Question: I'm somewhat confused on how the results return from $q.all should be handled.
Here is my code...
'''
var pageLoad = function () {
var pageLoadPromises = [
youEmployerData.getEmployerPrograms($scope.employerId),
youEmployerData.getWorksites($scope.employerId)
];
$q.all(pageLoadPromises)
.then(function (results) {
$scope.programs = results[0];
$scope.worksites = results[1];
$scope.appLoaded = true;
}, function (r) {
handleResourceError(r);
});
};
'''
Here are my actual resource calls..
'''
you.factory('youEmployerData', function ($resource) {
return {
getEmployerPrograms: function(employerId) {
return $resource("/api/programs/getemployerprograms?employerId=:id").query({ id: employerId });
},
getWorksites: function (employerId) {
return $resource("/api/employer/getworksites?employerId=:id").query({ id: employerId });
}
}
}
'''
I have verified my resource calls work correctly, I just know I'm doing something wrong inside the 'then(function(results) {' - I'm just not quite sure how to handle that data.
Also - '$scope.worksites' should be an array of worksites that is returned, and '$scope.programs' an array of programs.
Please let me know if you have any questions or need additional clarification.
Here is the screenshot of 'console.log(results)' - which appears correct, results<URL> - having multiple items, the only problem is something isn't working because the $scope.worksites it not outputting on the screen correctly, its like the array isn't correct or something. Sorry - hard to describe.

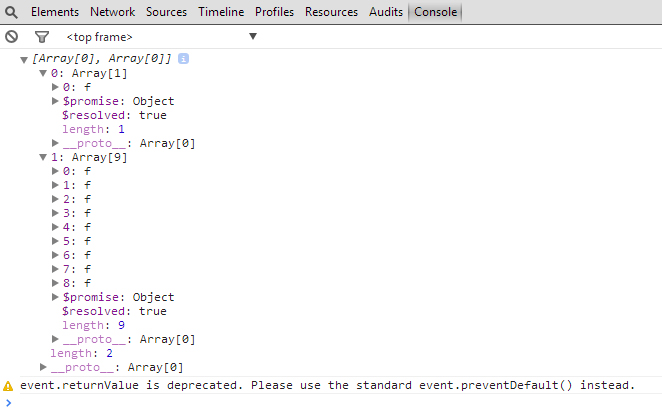
Answer: Maybe it is because you missed the fact that a $resource object is not a promise? Can you try with:
'''
var pageLoadPromises = [
youEmployerData.getEmployerPrograms($scope.employerId).$promise,
youEmployerData.getWorksites($scope.employerId).$promise
];
'''